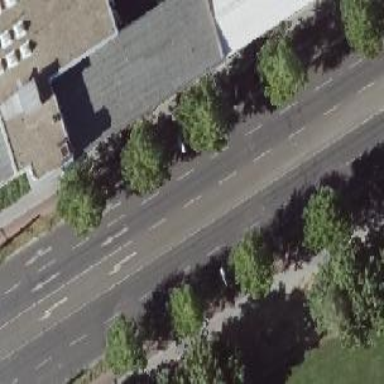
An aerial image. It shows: Secondary road with asphalt surface. It has separate sidewalks on both sides and parallel on-street parking lanes.